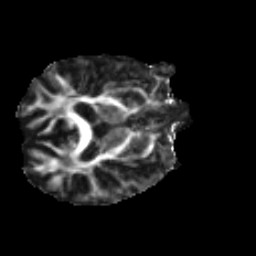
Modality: FA
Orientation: axial
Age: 67
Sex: male
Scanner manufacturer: ge
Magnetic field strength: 3 T
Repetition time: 7.8 s
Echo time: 0.0609 s